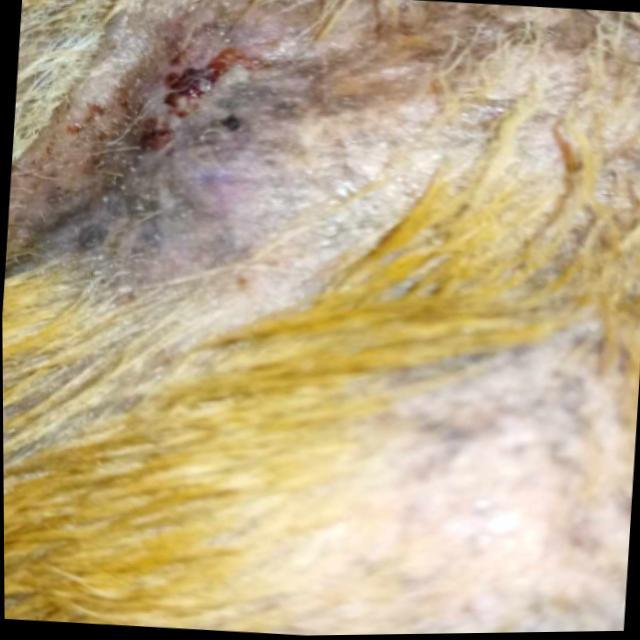
Canine demodicosis (Demodex mange) — caused by Demodex canis mites. Presents with alopecia, follicular papules, pustules, and comedones. Often localized on face and forelimbs.